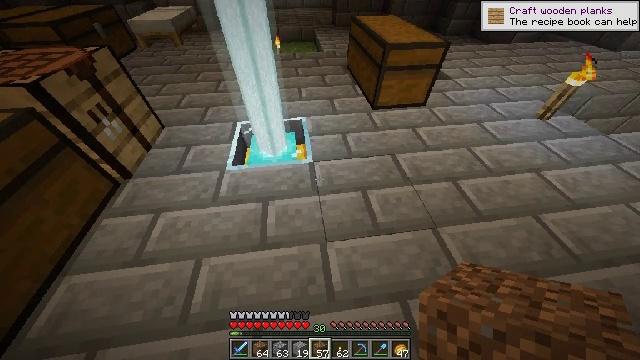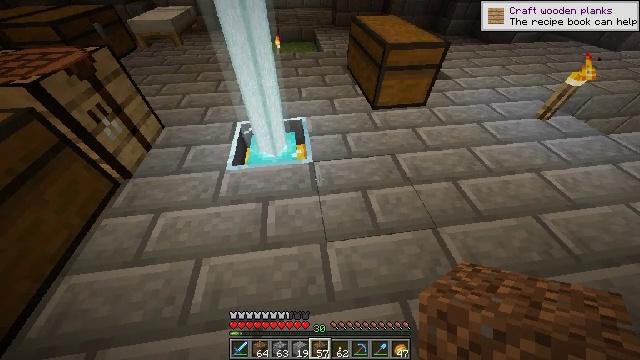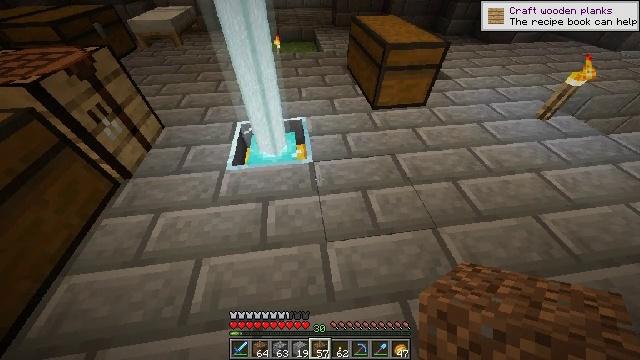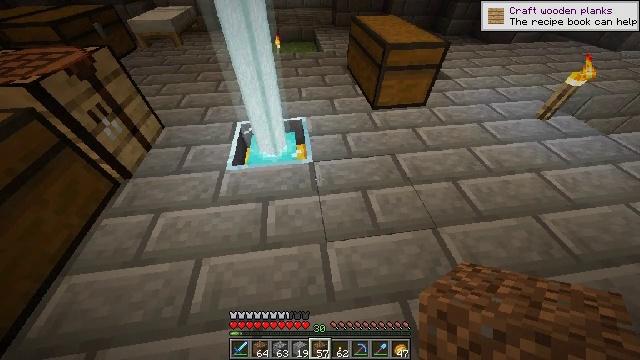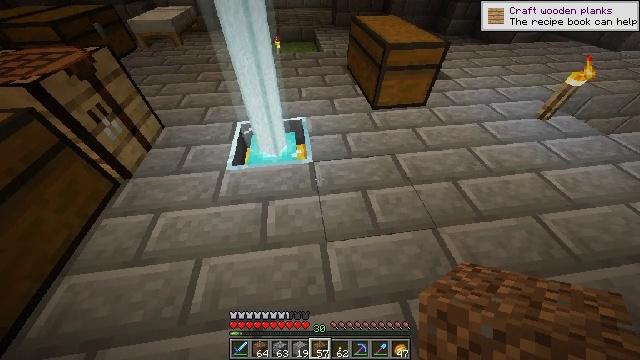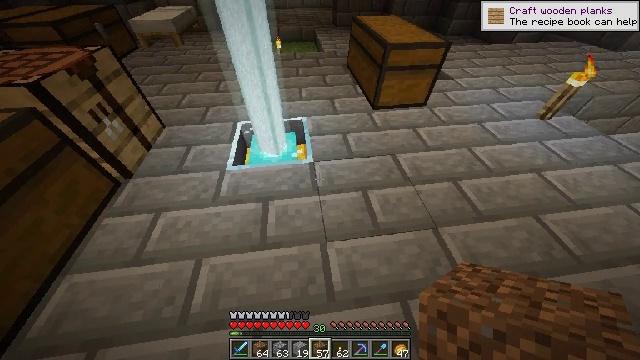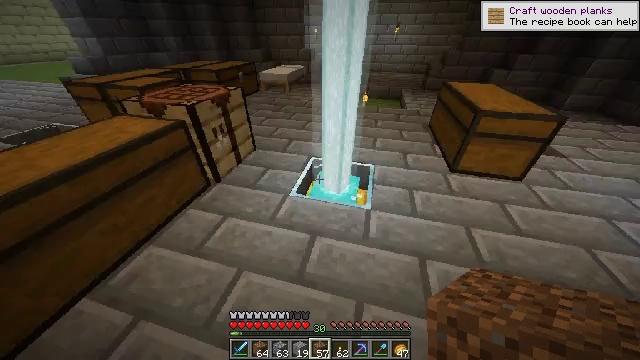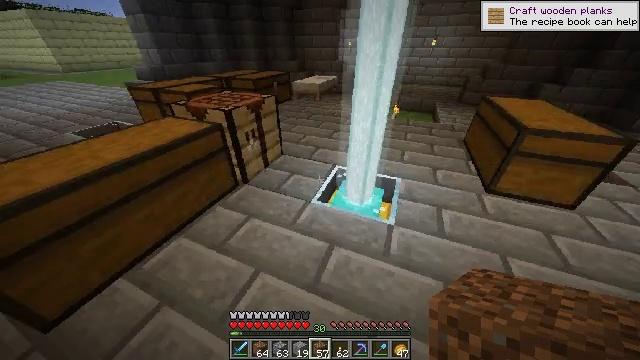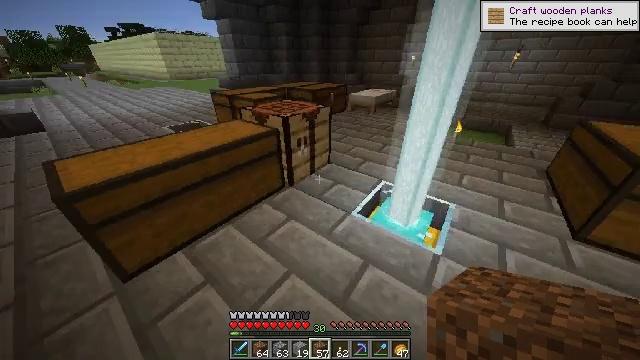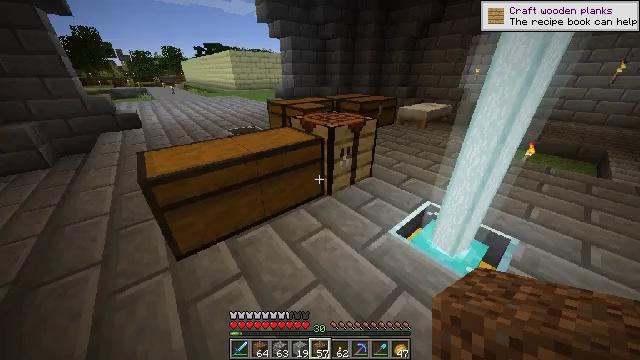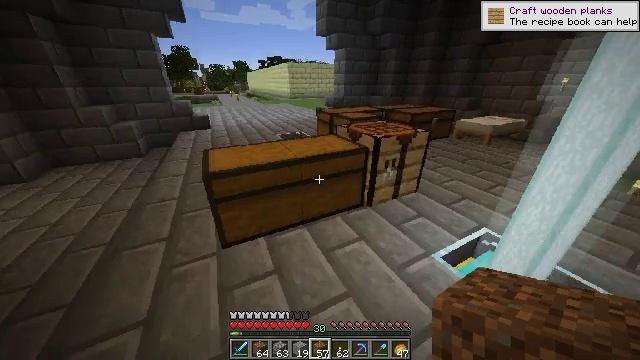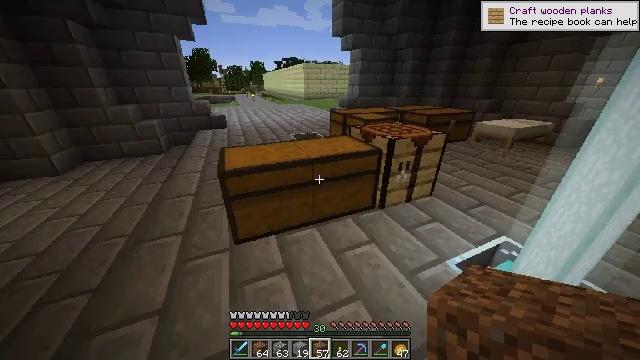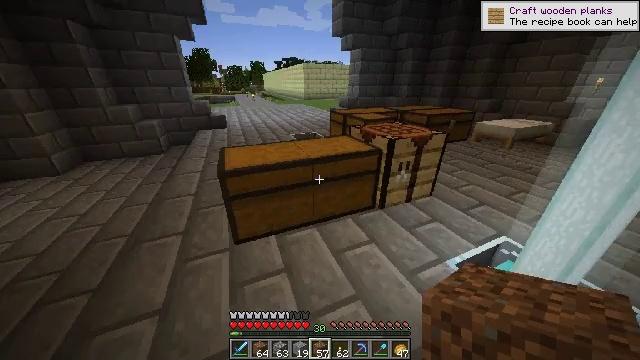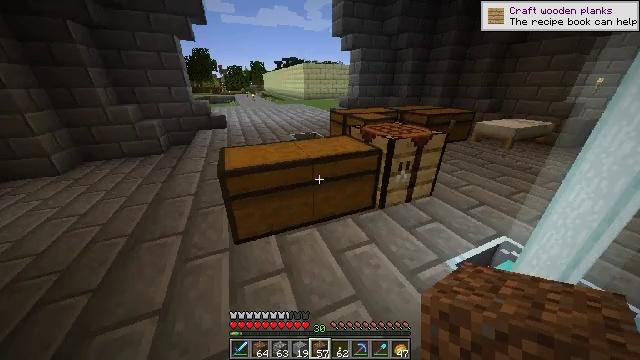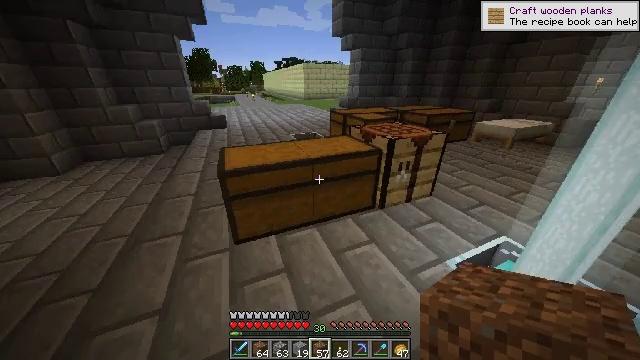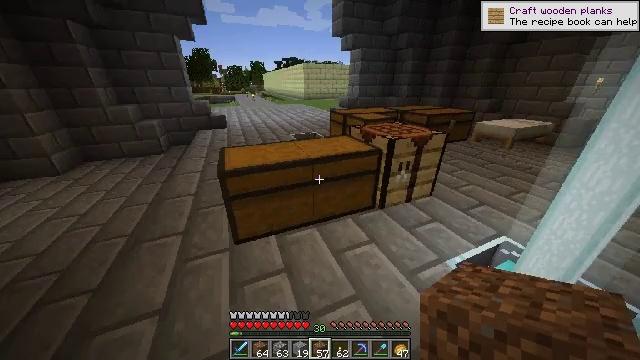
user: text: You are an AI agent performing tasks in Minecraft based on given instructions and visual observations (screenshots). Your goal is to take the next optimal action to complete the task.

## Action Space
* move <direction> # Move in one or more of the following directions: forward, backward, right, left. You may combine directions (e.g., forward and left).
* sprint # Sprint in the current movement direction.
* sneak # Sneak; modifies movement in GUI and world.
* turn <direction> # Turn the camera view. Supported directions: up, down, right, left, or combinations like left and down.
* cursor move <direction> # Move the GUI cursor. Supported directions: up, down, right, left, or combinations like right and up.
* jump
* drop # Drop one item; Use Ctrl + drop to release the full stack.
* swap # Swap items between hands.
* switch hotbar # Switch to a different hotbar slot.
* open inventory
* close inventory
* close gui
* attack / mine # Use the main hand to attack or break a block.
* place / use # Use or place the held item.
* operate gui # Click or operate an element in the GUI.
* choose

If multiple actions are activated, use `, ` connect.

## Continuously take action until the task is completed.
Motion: motion action
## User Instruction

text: Attack the stone bricks to gather materials.
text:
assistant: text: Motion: no_op
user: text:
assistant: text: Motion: no_op
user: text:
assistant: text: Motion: no_op
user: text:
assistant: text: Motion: no_op
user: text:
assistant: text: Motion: no_op
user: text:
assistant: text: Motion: turn left and up
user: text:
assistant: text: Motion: turn left and up
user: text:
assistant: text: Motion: turn left and up
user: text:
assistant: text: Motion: turn left and up
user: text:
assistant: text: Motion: turn left and up
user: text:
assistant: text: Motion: turn left
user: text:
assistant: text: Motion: no_op
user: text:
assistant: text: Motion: no_op
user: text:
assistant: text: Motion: no_op
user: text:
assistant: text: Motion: no_op
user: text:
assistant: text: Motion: no_op
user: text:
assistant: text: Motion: turn right and down
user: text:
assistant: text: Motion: turn right
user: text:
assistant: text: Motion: turn right and down
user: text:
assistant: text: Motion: turn right and down
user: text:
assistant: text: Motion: turn right and down
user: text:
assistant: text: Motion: turn right
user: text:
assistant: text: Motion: turn left and up
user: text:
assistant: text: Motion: turn left and up
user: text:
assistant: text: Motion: no_op
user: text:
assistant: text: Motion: turn right and down
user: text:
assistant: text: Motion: no_op
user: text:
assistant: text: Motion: move forward and move right
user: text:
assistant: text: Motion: move forward and move right, turn right
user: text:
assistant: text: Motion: move forward and move right, turn right